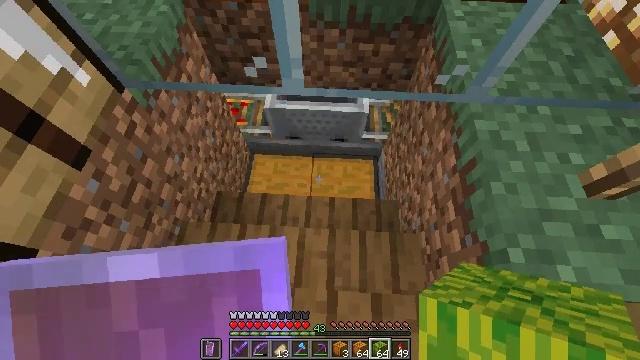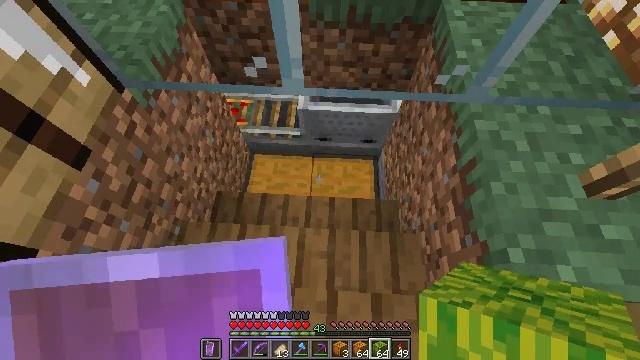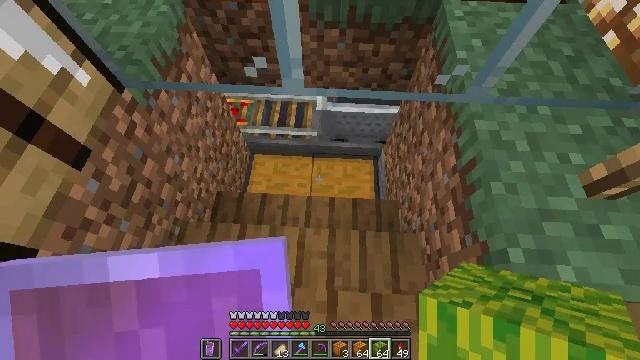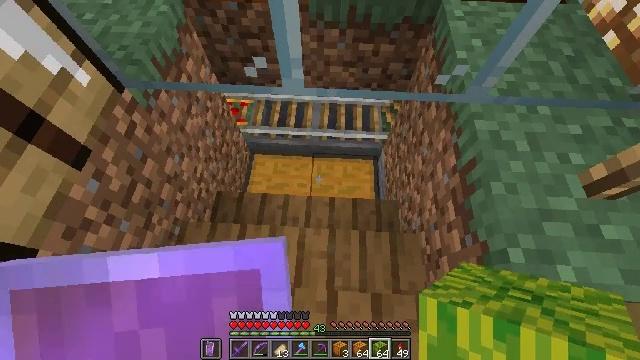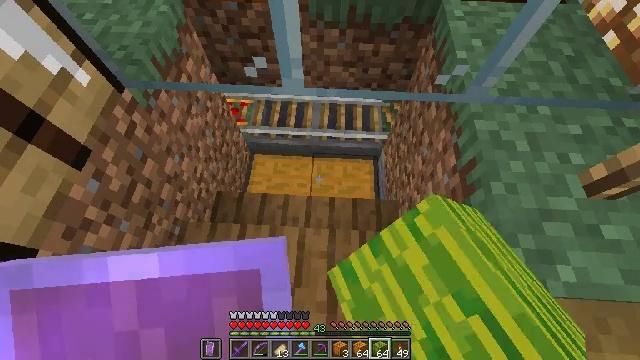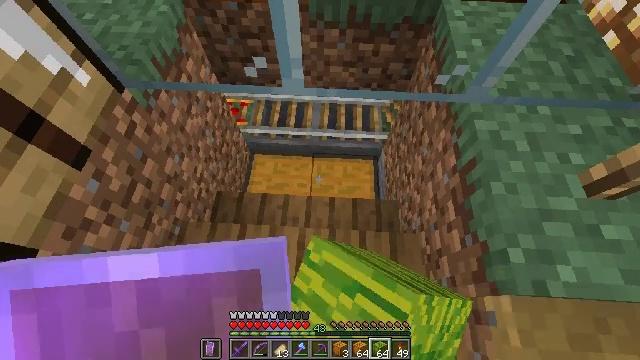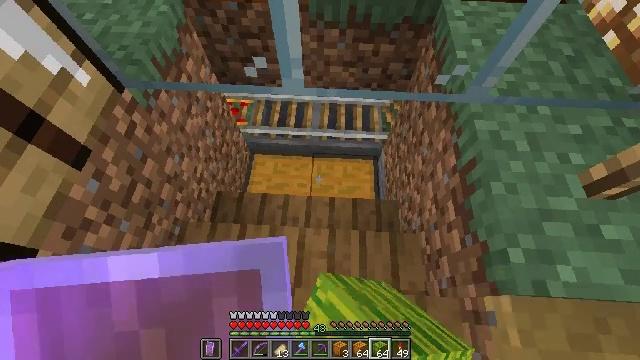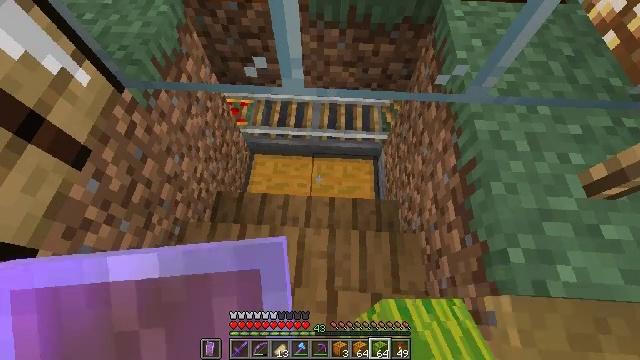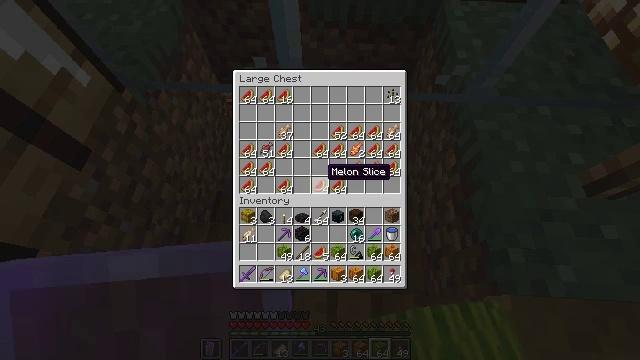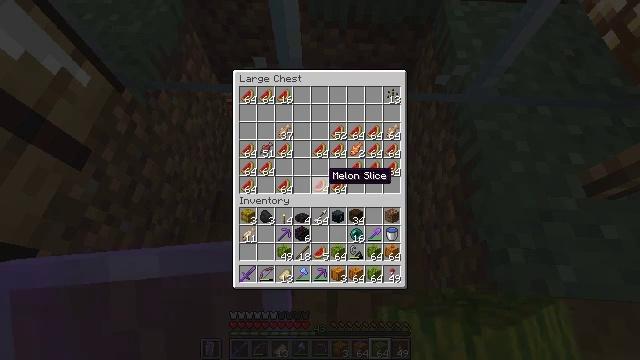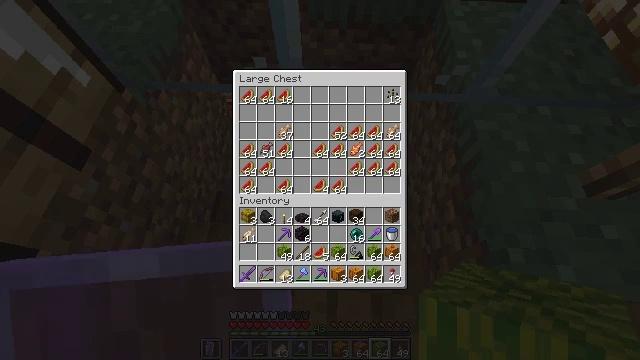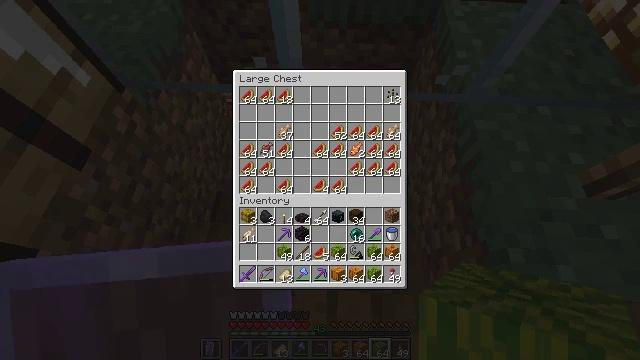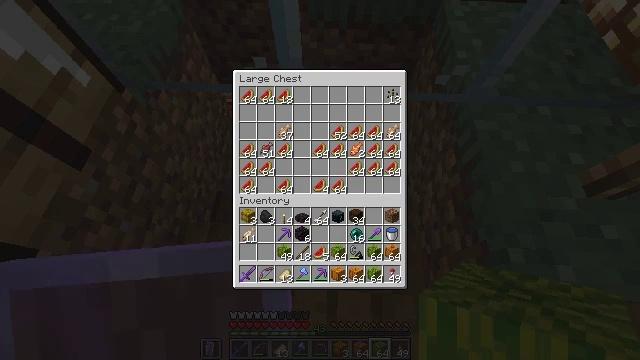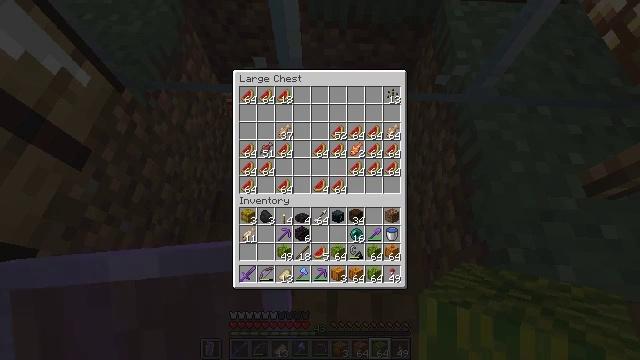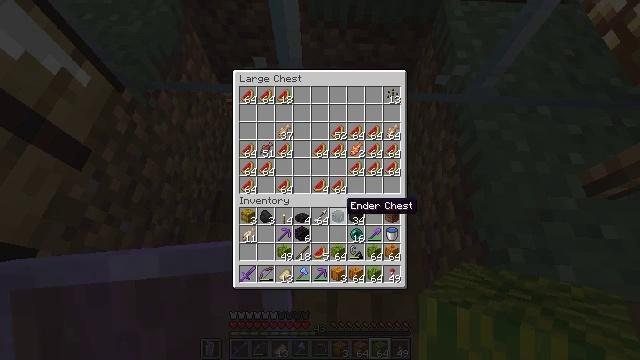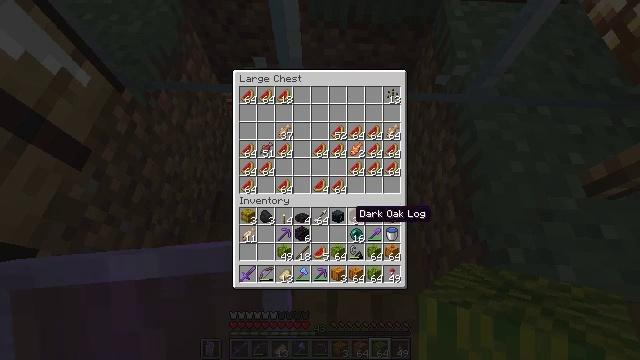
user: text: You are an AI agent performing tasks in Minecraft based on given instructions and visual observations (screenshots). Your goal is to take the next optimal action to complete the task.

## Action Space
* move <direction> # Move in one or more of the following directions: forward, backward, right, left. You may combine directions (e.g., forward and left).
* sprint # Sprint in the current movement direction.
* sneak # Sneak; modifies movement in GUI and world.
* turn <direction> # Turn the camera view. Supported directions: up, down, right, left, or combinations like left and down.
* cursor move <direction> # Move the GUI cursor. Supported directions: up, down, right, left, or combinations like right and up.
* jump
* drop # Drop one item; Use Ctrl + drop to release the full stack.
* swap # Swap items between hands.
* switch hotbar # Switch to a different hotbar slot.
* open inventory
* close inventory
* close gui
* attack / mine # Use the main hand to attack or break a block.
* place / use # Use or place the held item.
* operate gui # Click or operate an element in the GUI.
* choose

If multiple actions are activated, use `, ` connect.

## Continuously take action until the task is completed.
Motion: motion action
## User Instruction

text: Combine melon slices to craft a melon.
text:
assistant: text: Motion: no_op
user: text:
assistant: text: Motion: no_op
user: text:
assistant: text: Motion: use / place
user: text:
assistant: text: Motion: use / place
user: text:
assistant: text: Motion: use / place
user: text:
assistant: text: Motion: use / place
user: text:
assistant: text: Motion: no_op
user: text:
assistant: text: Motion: no_op
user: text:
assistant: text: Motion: no_op
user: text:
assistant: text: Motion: turn down
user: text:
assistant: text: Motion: turn down
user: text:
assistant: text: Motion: no_op
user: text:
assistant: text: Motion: no_op
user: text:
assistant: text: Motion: turn right and down
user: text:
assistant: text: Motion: turn right and down
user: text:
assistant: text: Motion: no_op
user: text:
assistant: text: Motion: no_op
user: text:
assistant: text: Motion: no_op
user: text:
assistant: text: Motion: turn down
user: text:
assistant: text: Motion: no_op
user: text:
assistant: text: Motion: no_op
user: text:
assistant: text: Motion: turn down
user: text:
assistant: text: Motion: turn down
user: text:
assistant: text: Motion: no_op
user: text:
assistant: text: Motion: turn right
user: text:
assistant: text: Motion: no_op
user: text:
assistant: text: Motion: no_op
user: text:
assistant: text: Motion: no_op
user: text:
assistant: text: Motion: no_op
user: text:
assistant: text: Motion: no_op